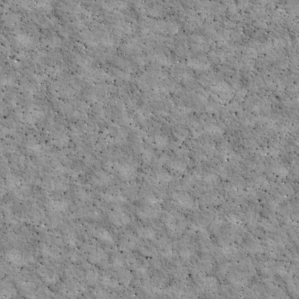
Label: non_frost